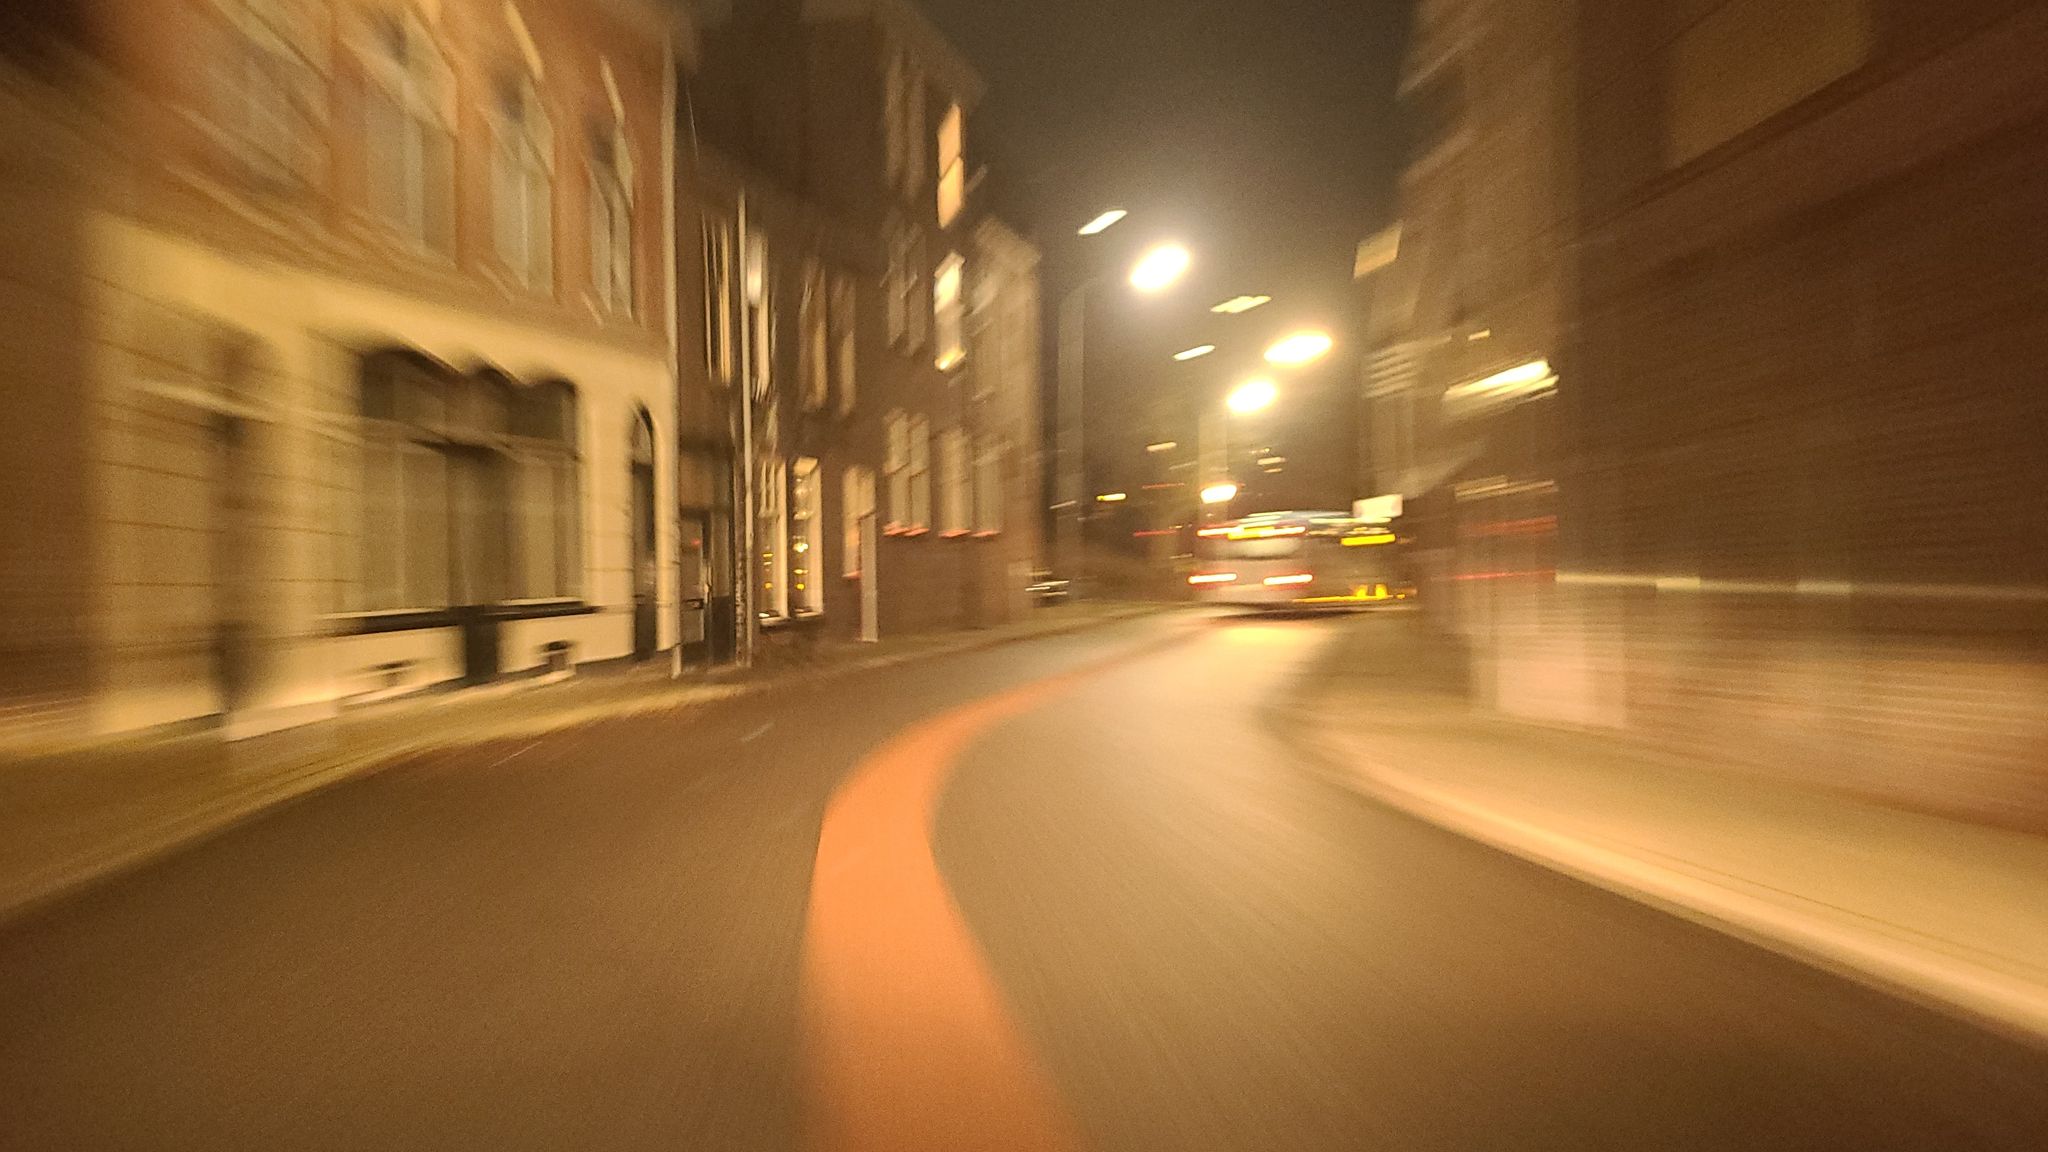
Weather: clear
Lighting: night
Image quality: slightly poor
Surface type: driving surface
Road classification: pedestrian, residential, service
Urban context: urban centre
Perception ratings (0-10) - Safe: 0.62, Lively: 2.74, Beautiful: 2.57, Boring: 3.03, Depressing: 1.52, Wealthy: 3.84